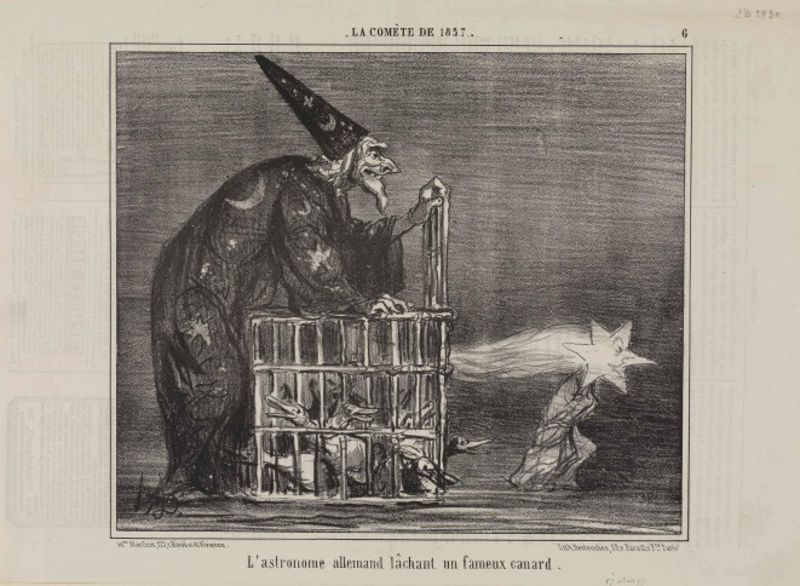
Titel: L'astronome allemand lachant un fameux canard (La Comète de 1857, Blatt 6)
Künstler: Honoré Daumier
Standort: Karlsruhe
Institution: Staatliche Kunsthalle Karlsruhe
Schlagwörter: hat, robes, black, nose, old, robe, man, head, german, germany, drawing, black and white, cap, chin, mouth, animals, bird, beard, birds, french, old man, smile, door, cape, gate, prison, walk, pencil, moon, animal, eye, charcoal, escape, run, magic, open, crescent, evil, star, pointy, stars, cage, pointed, witch, allemand, freedom, running, funny, magician, wizard, stern, teeth, 1857, astronomy, ducks, duck, bad, käfig, geese, mean, moons, astronomer, spell, duckling, comete, imprisoned, zauberer, hexe, hänsel und gretel, böse, gemein, enten, gefangen, astronome, astonomy, canard, starlet, lachant, fameux